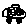
Label: car